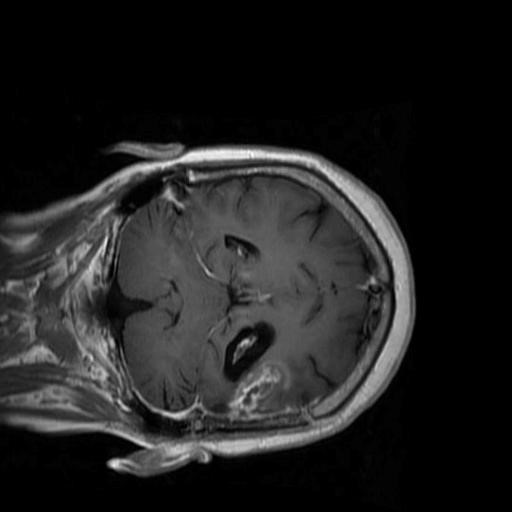
Label: brain_glioma